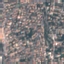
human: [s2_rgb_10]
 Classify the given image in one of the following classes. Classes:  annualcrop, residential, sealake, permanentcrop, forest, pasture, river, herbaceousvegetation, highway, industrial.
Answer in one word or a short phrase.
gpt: Residential